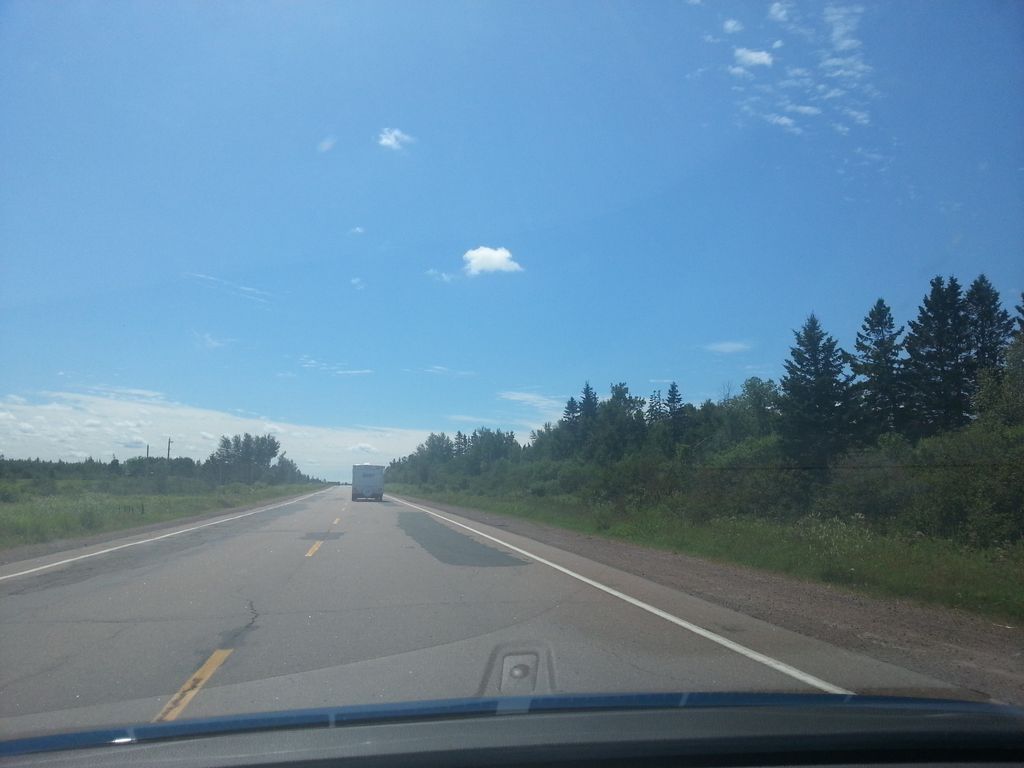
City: charlottetown